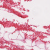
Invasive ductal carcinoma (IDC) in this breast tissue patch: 0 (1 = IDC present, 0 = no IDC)